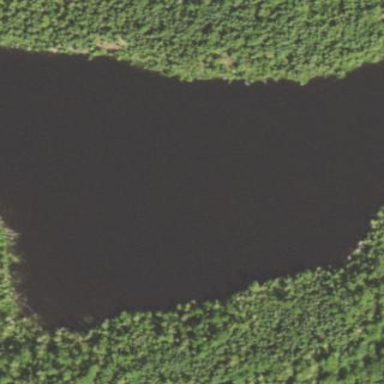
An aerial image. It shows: Lake with natural water.